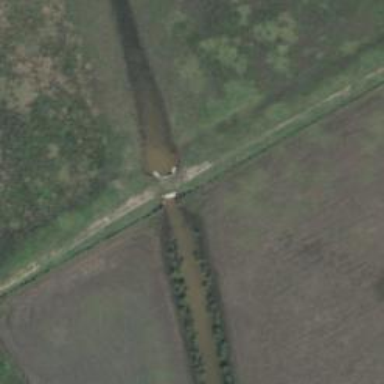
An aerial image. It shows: Culvert tunnel.